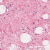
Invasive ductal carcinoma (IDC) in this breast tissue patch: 0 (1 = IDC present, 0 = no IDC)